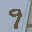
Label: 9